Question: Magento currently has the following standard "qty" fields; for each order lines (for example):
'''
[qty_canceled] => 0.0000
[qty_invoiced] => 1.0000
[qty_ordered] => 1.0000
[qty_refunded] => 0.0000
[qty_shipped] => 1.0000
'''
On the order view, you can see it like this:

What I'd like to do is add a new custom field called
This new field is going to be used with a 3rd party integration for automated order processing and I don't want to use the official qty fields.
Does anyone know if this is possible? If so, how can I go about achieving this?
I need to be able to display/update this field also on Magento.
Thanks in advance for any tips/guides.
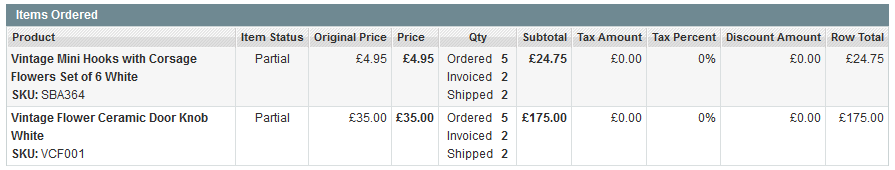
Answer: An Example creating an attrtibute for an order item:
'''
$installer = new Mage_Sales_Model_Resource_Setup('core_setup');
$installer ->addAttribute('order_item', 'qty_allocated', array(
'label' => 'QTY Allocated',
'type' => 'varchar',
'input' => 'text',
'visible' => true,
'required' => false,
'position' => 10,
));
//$installer->endSetup();
'''